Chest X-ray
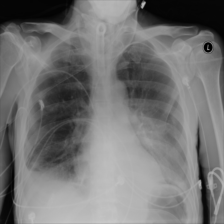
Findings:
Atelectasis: positive
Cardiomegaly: negative
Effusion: positive
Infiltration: negative
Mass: negative
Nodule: negative
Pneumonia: negative
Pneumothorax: negative
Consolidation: negative
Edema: negative
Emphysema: negative
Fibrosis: negative
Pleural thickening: negative
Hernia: negative